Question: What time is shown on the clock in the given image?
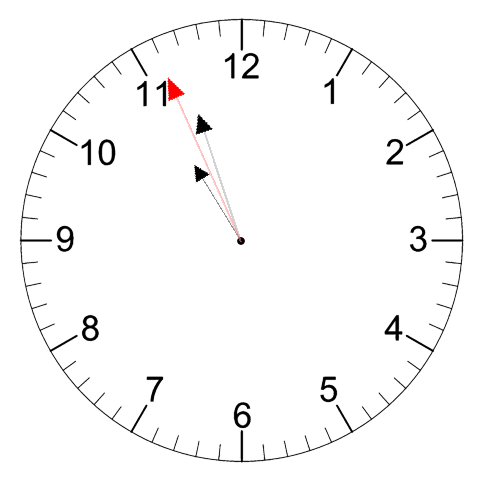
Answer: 10:56:56